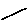
Label: line